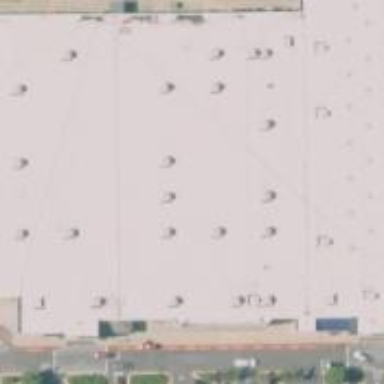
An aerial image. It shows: Supermarket located in building.